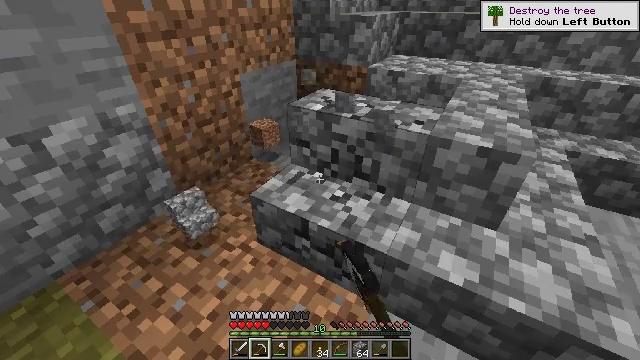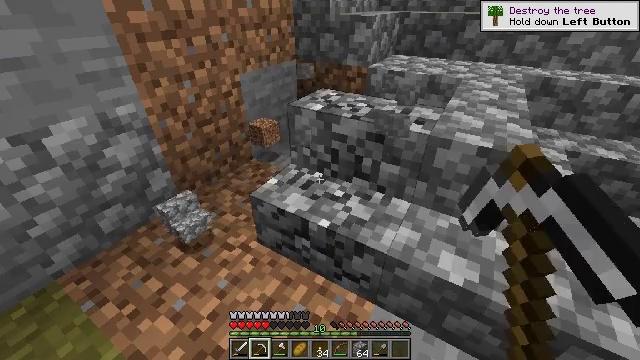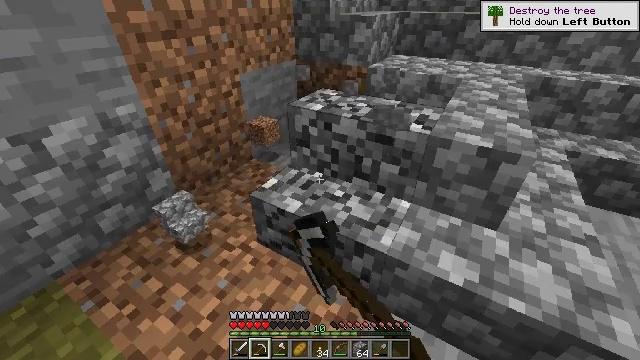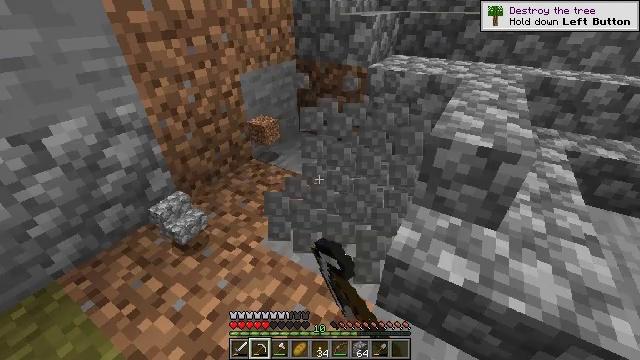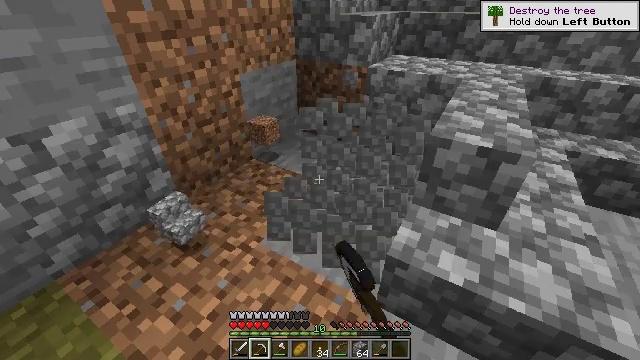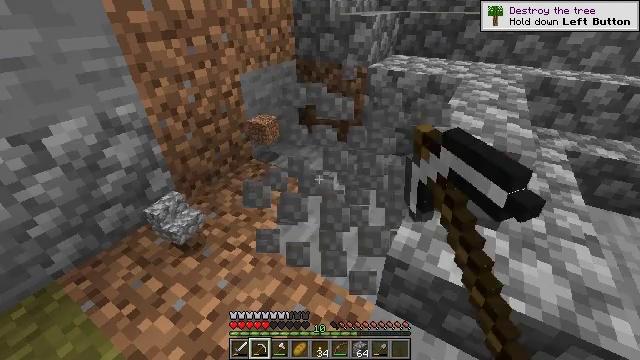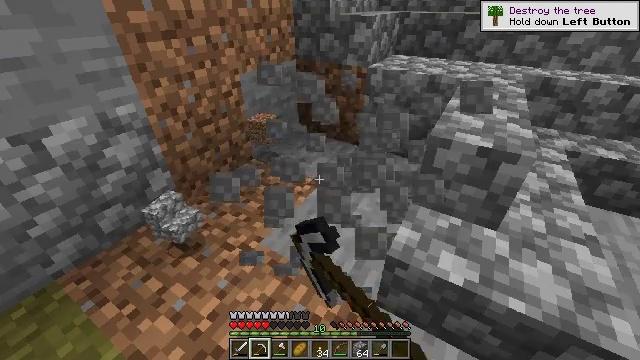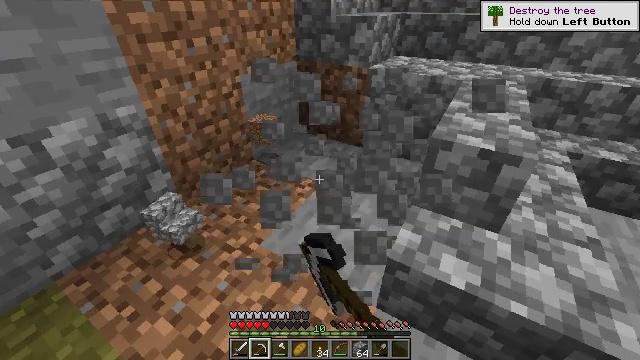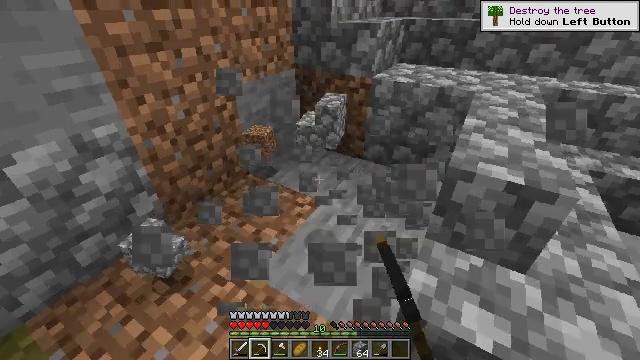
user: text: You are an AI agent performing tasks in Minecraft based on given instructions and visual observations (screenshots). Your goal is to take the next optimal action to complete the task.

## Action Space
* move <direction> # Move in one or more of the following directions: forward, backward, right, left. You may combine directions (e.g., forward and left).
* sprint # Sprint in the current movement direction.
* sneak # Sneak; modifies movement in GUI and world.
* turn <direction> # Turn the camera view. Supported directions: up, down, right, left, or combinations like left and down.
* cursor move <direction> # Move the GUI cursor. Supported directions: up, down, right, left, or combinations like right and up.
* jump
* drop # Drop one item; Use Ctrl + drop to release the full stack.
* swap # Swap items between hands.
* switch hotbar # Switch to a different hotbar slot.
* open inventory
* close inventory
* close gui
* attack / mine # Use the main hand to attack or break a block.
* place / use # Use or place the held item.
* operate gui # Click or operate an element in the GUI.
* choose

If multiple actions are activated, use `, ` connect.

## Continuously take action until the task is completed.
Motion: motion action
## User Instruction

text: Collect the cobblestone stairs.
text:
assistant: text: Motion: attack / mine
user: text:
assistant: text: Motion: attack / mine
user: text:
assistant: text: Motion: attack / mine
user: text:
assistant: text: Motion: attack / mine
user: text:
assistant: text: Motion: attack / mine
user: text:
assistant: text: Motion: attack / mine
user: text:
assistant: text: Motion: move forward, attack / mine
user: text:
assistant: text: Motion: move forward
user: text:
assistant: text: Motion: no_op